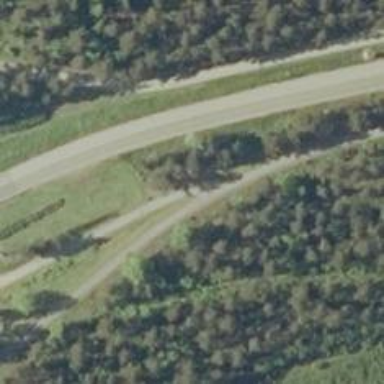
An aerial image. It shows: Cycleway.